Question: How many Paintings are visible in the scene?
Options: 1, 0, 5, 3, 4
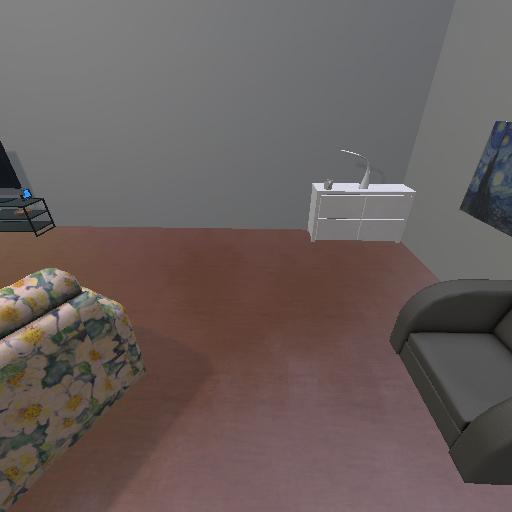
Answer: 1